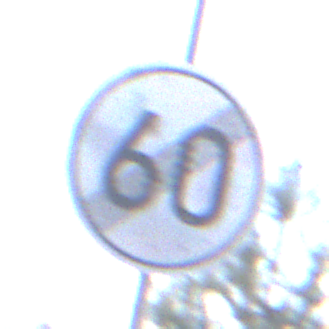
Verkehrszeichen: EndeGeschwindigkeit60
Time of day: MorningAfternoon
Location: Outdoor (Nature)
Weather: PartlyCloudy
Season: NotSpecified
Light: Natural